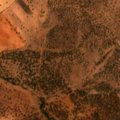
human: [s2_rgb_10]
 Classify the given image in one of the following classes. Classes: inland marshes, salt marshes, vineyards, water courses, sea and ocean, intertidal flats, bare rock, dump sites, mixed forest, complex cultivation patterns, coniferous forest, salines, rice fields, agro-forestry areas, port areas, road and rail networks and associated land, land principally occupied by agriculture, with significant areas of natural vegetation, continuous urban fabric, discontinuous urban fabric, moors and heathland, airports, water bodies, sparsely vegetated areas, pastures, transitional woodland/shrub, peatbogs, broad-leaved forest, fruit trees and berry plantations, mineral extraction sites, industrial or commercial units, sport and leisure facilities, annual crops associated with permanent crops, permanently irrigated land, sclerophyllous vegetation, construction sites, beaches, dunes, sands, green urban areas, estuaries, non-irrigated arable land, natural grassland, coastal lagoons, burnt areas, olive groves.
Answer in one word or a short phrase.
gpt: non-irrigated arable land, olive groves, agro-forestry areas